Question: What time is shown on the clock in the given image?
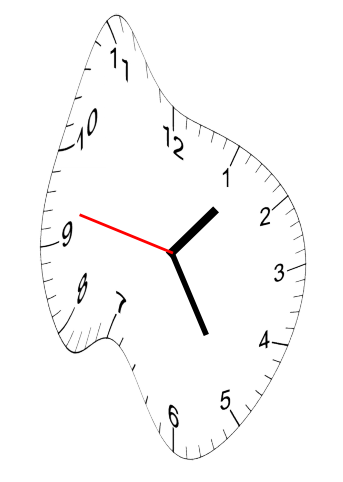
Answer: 01:24:47